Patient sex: M
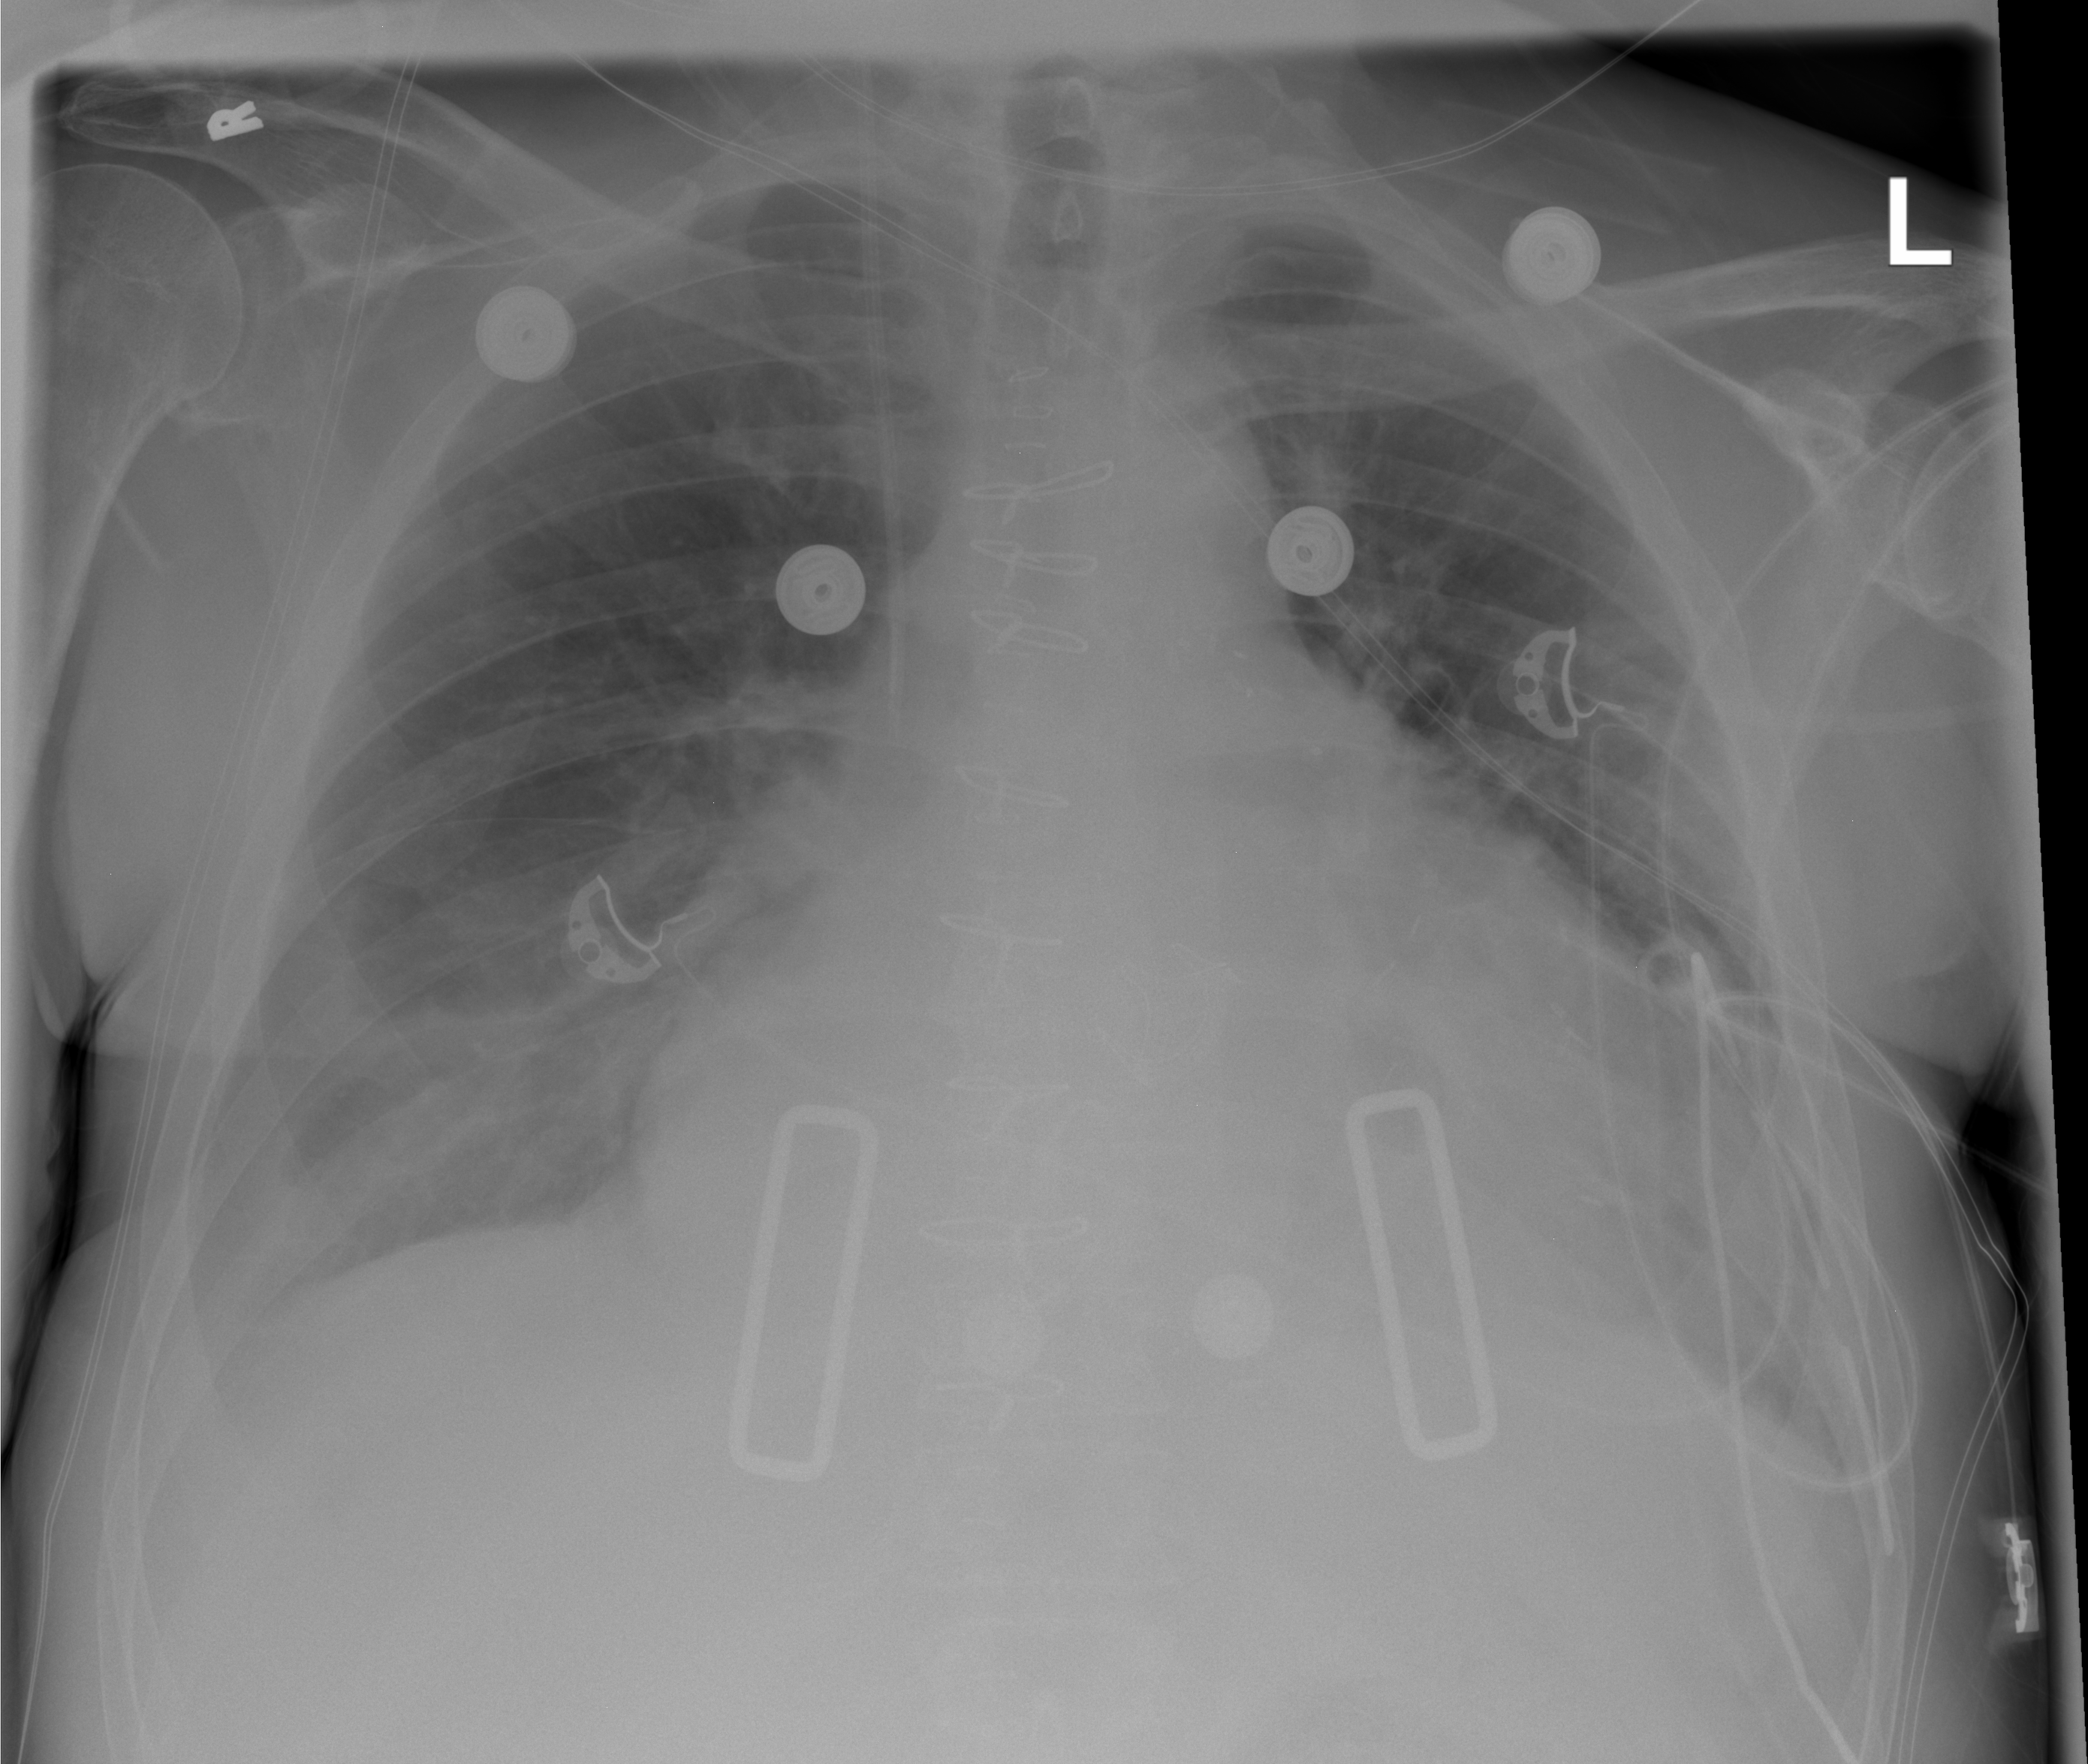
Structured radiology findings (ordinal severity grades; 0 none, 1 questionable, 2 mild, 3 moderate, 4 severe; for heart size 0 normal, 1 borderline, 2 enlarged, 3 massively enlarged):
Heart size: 3
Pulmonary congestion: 0
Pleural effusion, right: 1
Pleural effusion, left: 0
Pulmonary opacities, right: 0
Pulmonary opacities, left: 0
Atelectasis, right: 0
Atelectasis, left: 0